Question: This is the HTML file I have. I am trying to use along with to 'send_keys' to an 'input' filed inside the '<body>'. But I can't access anything which is inside of '#document'. I cannot figure out why. Can someone please tell me what this '#document' means and how can I access any of the elements inside this using .
'''
<html>
<head>...<head>
<frameset >
<frame>...</frame>
<frame name="mainFrame" src>
#document
<html>
<head>...</head>
<body>...</body>
</html>
</frame>
</frameset>
</frameset>
'''
This is a router webpage, the actual webpage is HUGE, so I haven't pasted it here.

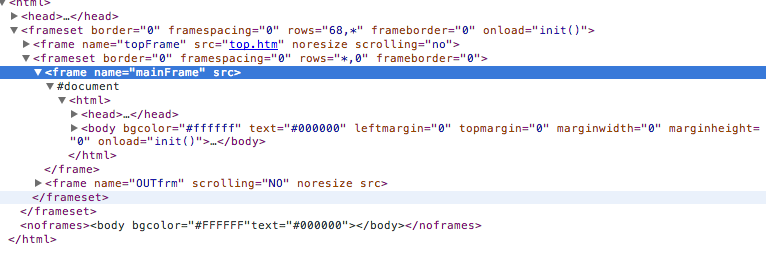
Answer: Just to summarize on what I learnt and implemented.
1. #document is a virtual element, which doesn't really mean anything.
2. If you have mulitple frames/framesets, you will have to switch frames. a. so first get to the default content. driver.switch_to_default_content() b. then get to the frame that you want to work with. frame = driver.find_element_by_name('mainFrame')
3. Then play with the elements in that frame.